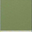
Piece: xx